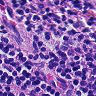
Metastatic tissue present: no